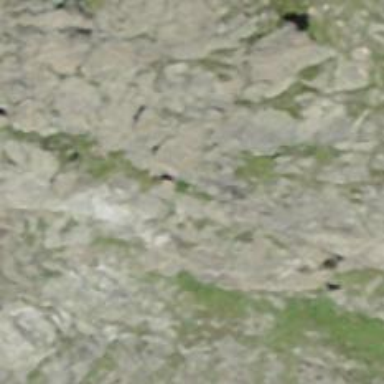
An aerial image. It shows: Natural cliff.